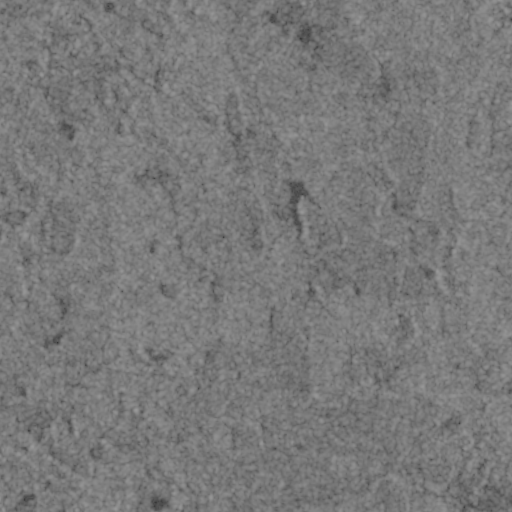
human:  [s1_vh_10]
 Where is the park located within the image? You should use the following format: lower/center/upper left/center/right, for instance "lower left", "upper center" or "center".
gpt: The park is located in the lower right of the image.
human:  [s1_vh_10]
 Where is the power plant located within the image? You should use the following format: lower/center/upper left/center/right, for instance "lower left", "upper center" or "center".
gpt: There is no power plant in the image.

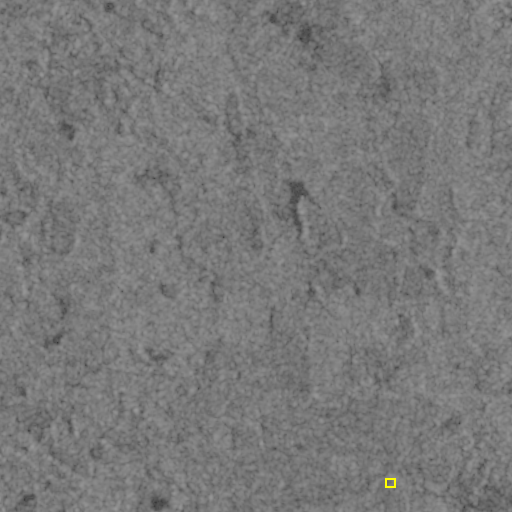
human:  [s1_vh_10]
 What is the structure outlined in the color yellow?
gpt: The structure outlined in yellow is a park.
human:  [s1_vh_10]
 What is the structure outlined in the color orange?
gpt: There is no orange outline.